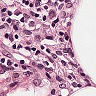
Metastatic tissue present: no